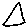
Label: triangle